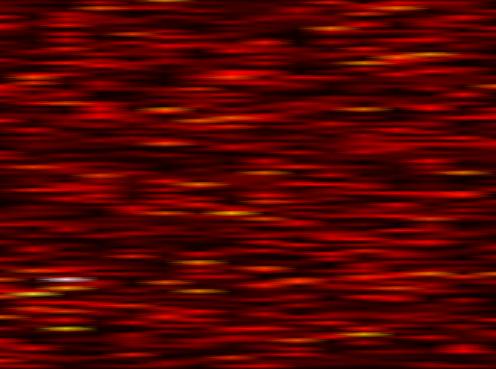
Label: OFDM